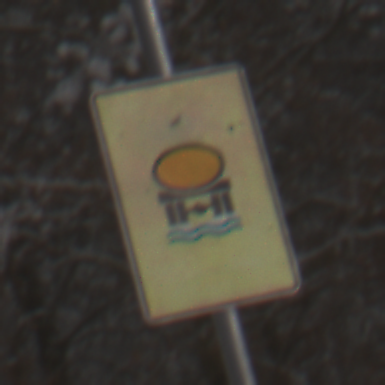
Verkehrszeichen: FahrzeugeMitWassergefaehrdenderLadungOhnePfeilsymbol
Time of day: MorningAfternoon
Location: Outdoor (Nature)
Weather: PartlyCloudy
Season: Winter
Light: Natural